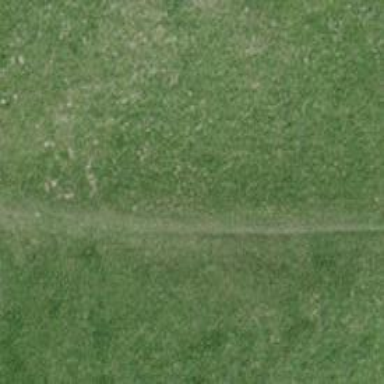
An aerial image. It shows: Path covered in grass.